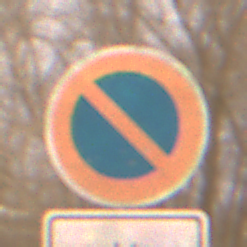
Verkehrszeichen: EingeschraenktesHalteverbot
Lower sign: ZeitangabenMitBeschraenkungAufWochentage1
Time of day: Night
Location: Outdoor (Urban)
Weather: Overcast
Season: Winter
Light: Artificial